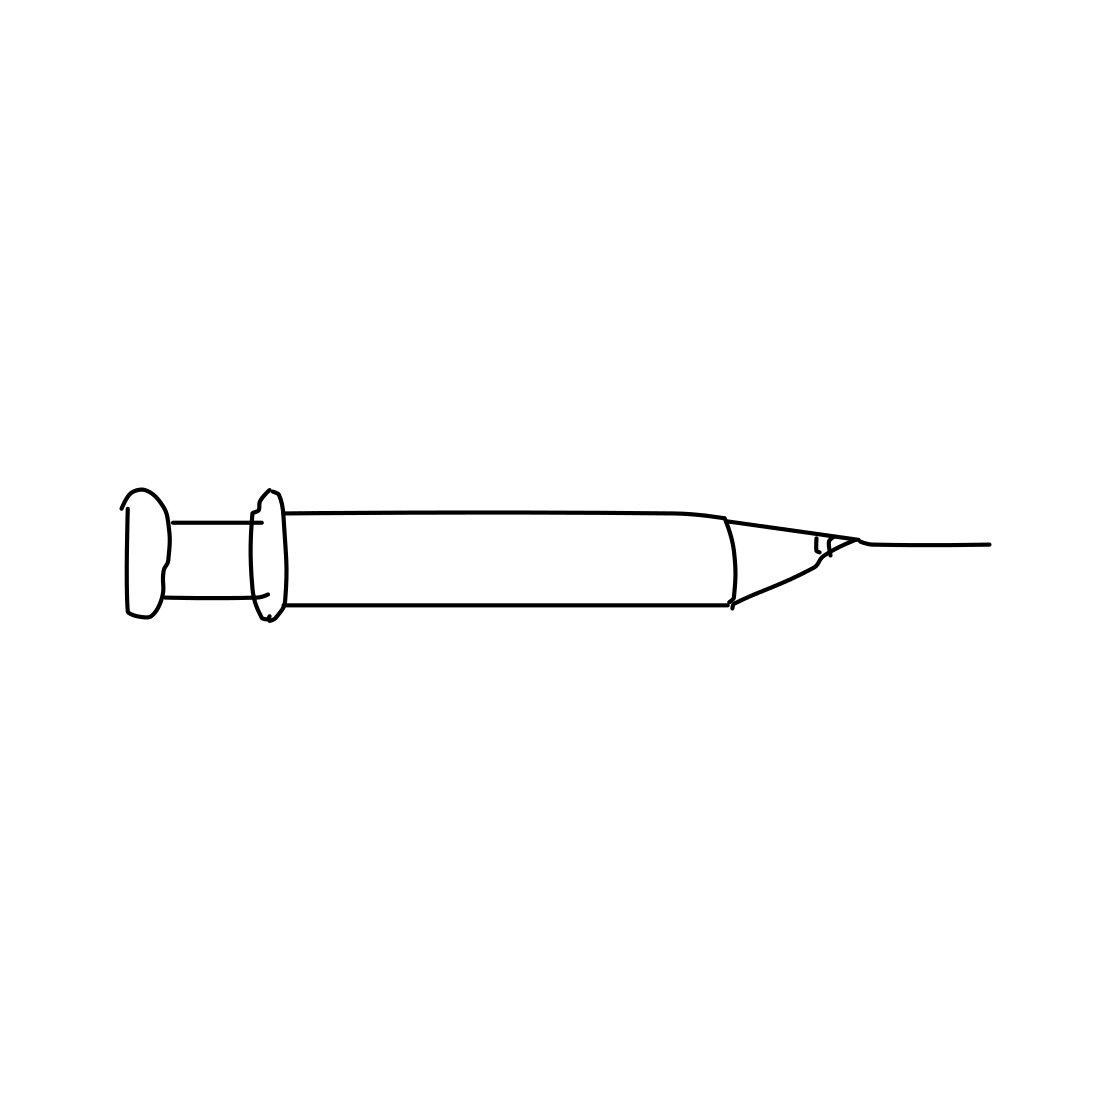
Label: syringe